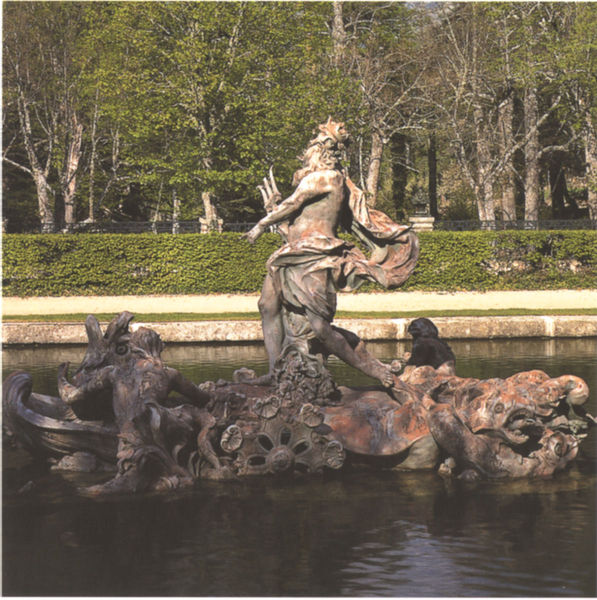
Titel: Brunnenanlagen (?)
Künstler: René Frémin
Standort: La Granja (EU - E - Altkastilien)
Schlagwörter: gott, meer, nackt, umhang, wasser, bäume, teich, ufer, blume, blüte, park, rot, schal, tuch, weg, wiese, bart, arm, gewand, krone, wald, boot, brunnen, skulptur, schiff, rand, könig, foto, zeus, schlosspark, neptun, dreizack, poseidon, triton